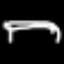
Label: bed